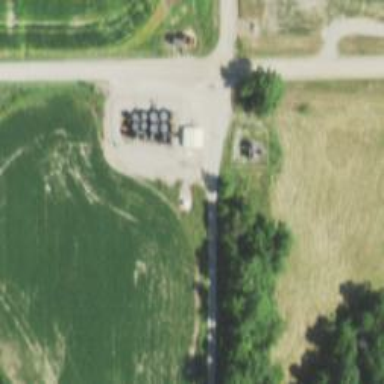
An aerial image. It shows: Storage tank with man-made structure.